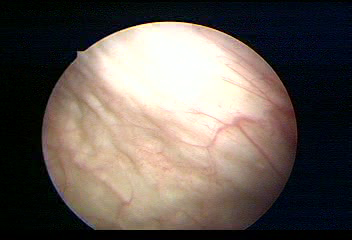
Modality: WLC
Class: Normal mucosa
Bladder cancer association: No